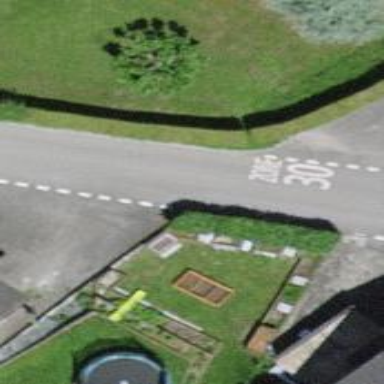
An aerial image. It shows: Unmarked crossing on footway.